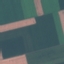
Land use / land cover class: AnnualCrop